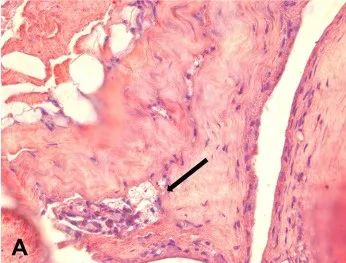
(A-F) Show 4 mum paraffin slides stained with the MORO. An overview of capsule from patient with focal throughout the capsule, spots who are positive. A magnification of designated area's shown in B. Clearly to distinguish are the vacuoles filled with red coloured silicone fragments. During degradation these fragments become smaller. Original microscopic magnification;. 100X.
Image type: pathology (h&e)